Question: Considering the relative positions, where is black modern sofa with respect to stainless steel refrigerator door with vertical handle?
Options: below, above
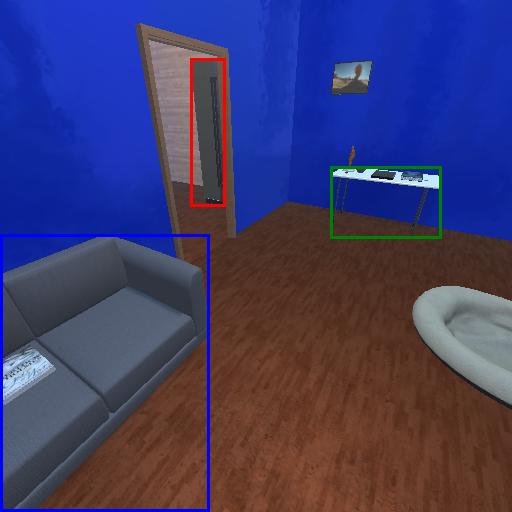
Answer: below